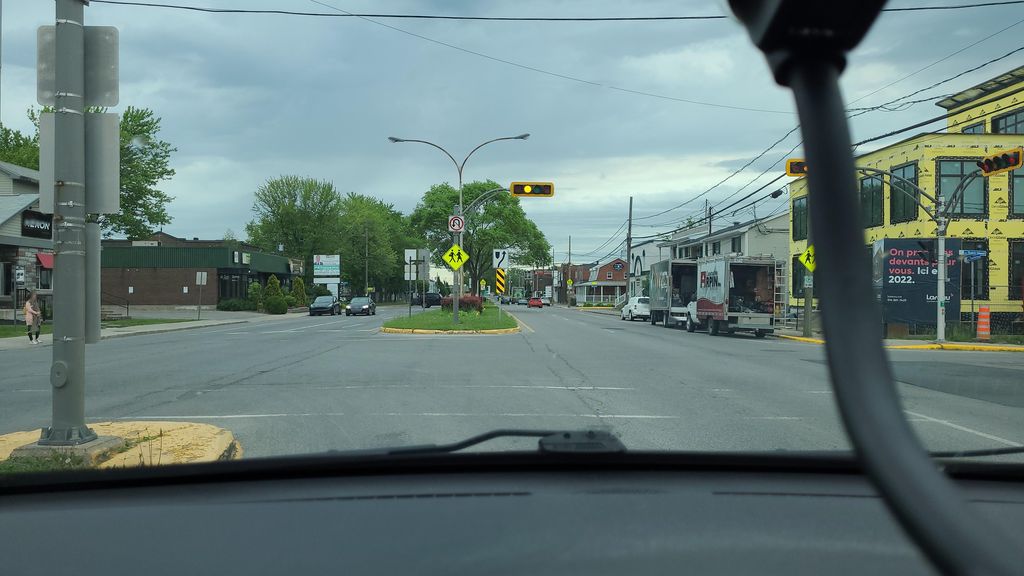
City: montreal